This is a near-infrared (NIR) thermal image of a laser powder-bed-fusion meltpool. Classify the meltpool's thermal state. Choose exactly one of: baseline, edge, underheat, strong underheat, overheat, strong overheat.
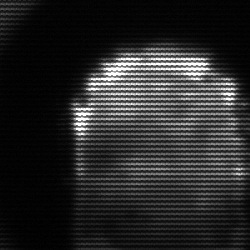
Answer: baseline